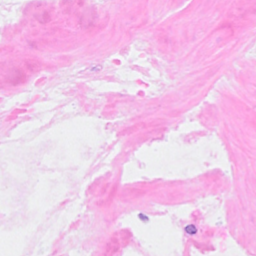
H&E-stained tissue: Breast